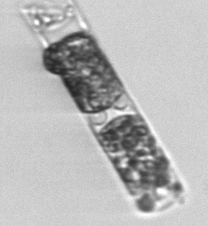
Label: Hemiaulus